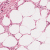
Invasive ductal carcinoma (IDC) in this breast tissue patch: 0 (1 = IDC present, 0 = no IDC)